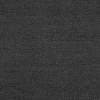
Atmospheric dust classification: dusty